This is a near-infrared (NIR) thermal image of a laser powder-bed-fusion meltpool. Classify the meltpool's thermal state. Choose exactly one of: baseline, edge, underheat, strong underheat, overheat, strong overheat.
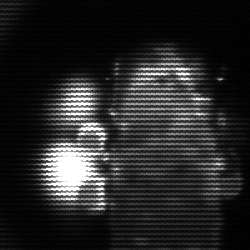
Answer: strong underheat